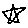
Label: star